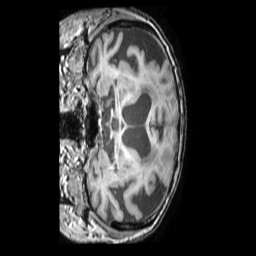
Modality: T1w
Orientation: coronal
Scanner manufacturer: philips
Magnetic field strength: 3 T
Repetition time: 0.009887 s
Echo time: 0.004605 s